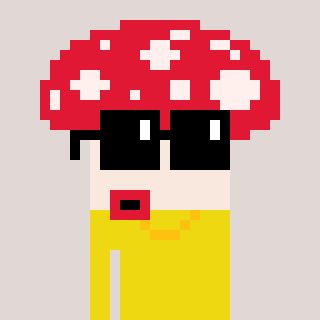
a pixel art character with square black sunglasses, a mushroom-shaped head and a yellow-colored body on a warm background